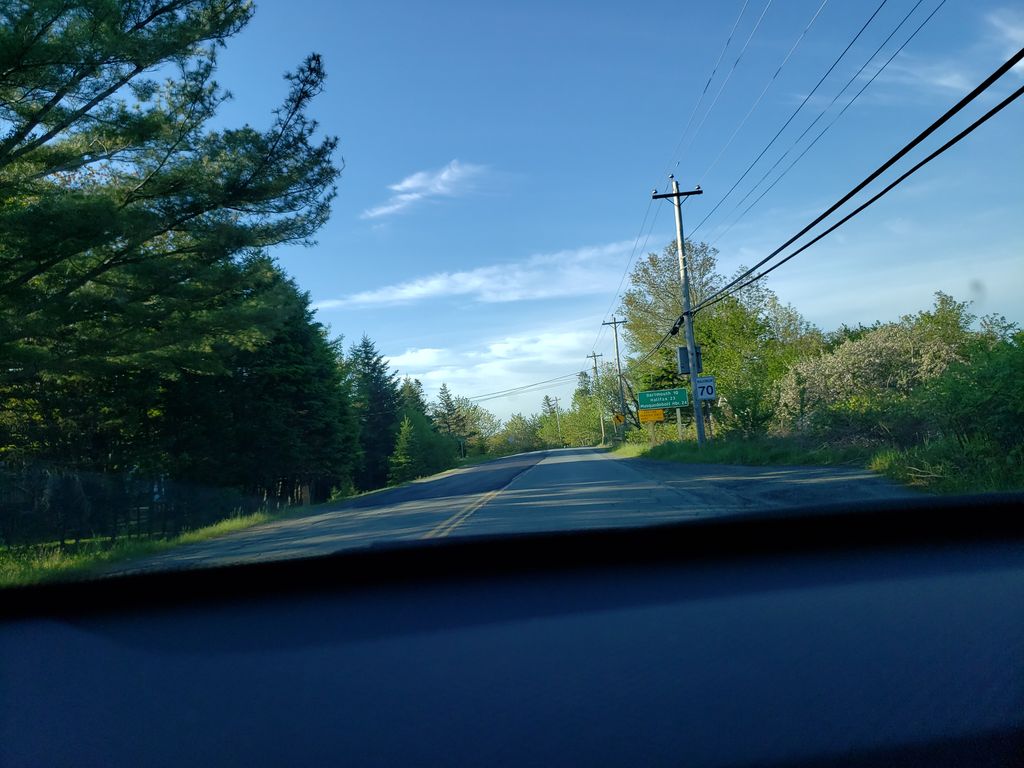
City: halifax